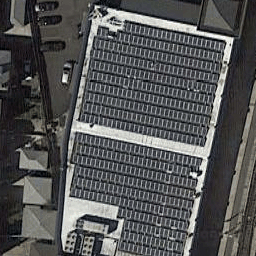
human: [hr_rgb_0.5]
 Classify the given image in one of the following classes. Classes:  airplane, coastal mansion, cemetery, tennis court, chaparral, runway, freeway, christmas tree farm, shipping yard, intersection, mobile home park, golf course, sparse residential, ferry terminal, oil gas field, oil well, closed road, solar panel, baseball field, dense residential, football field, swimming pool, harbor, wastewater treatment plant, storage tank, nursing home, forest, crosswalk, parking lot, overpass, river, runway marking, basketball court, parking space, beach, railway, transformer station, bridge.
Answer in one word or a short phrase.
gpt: solar panel